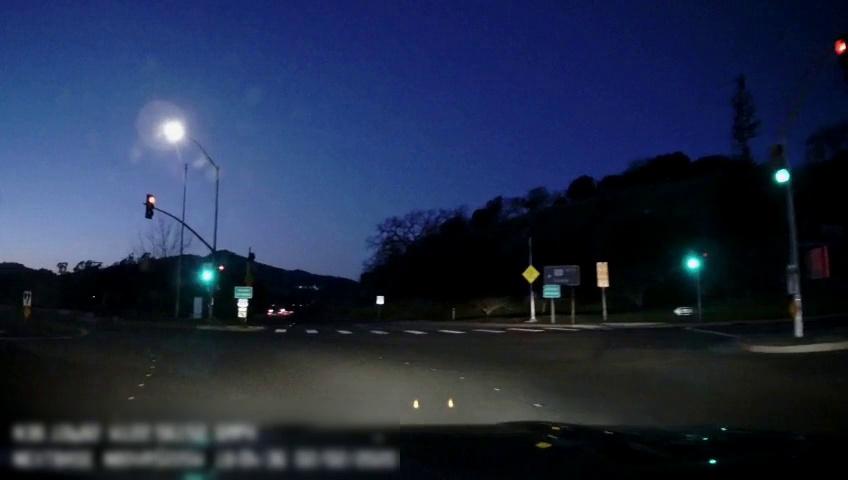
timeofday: Dusk/Dawn/Twilight
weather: Other
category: Drivable Space
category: Lanes | Alternate Lane
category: Lanes | Alternate Lane
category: Lanes | Alternate Lane
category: Traffic | Lights
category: Traffic | Lights
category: Traffic | Signs
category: Traffic | Lights
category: Traffic | Lights
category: Traffic | Signs
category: Traffic | Signs
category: Traffic | Signs
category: Traffic | Signs
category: Traffic | Signs
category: Traffic | Signs
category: Traffic | Lights
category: Traffic | Signs
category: Traffic | Signs
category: Traffic | Signs
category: Traffic | Signs
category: Traffic | Signs